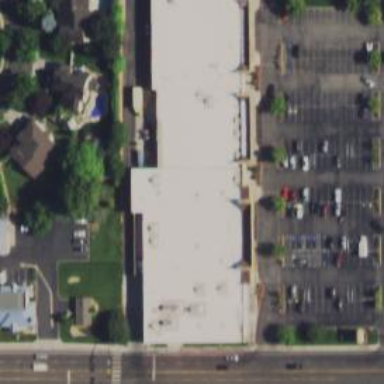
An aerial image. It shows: Retail building housing supermarket.